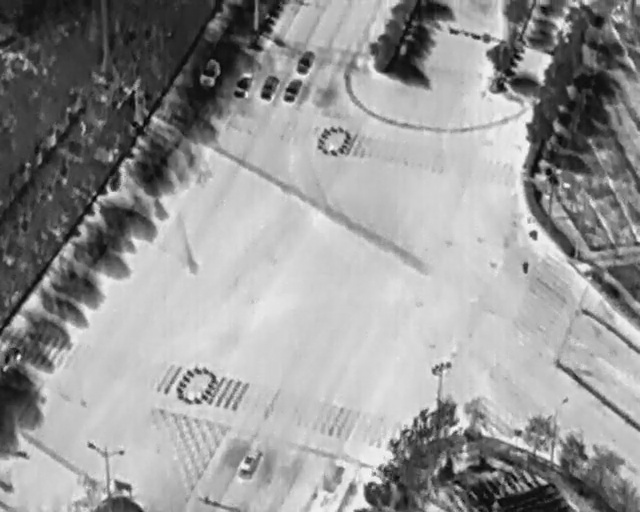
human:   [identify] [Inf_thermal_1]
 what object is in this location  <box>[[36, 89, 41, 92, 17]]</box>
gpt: <ref>1 small car at the bottom</ref>